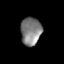
Tissue: lung
Cell type: Epithelial cells
Senescence score: 0.15
Nuclear area (px): 566
Mean DAPI intensity: 126.318